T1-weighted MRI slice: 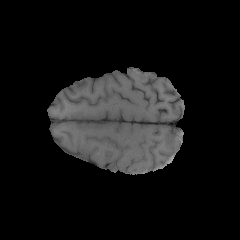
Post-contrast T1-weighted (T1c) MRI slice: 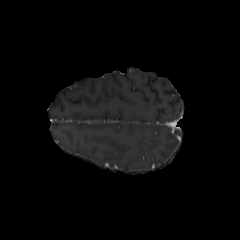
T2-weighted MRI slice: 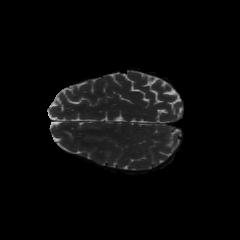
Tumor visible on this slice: no